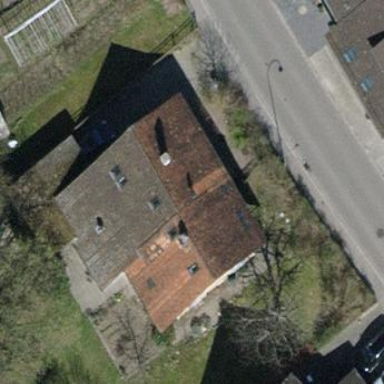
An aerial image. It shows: Building with tiled roof.